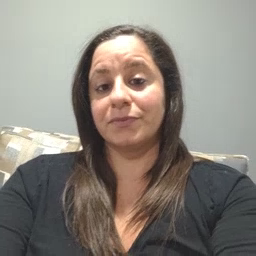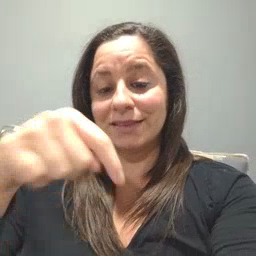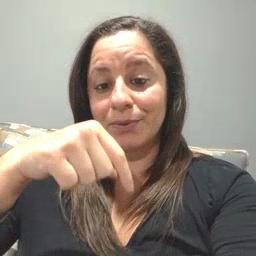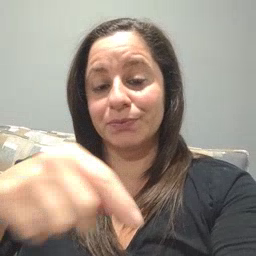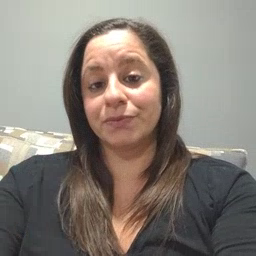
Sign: down